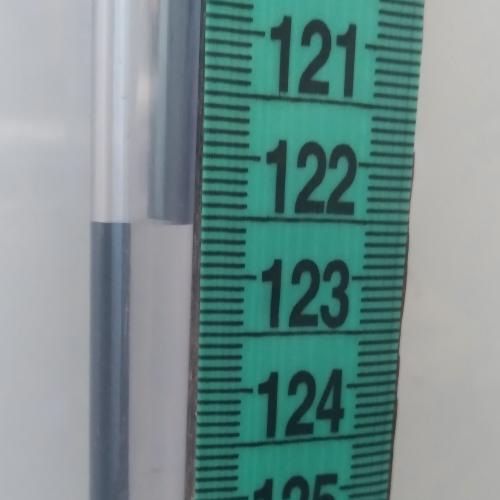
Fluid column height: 122.6 cm